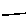
Label: line